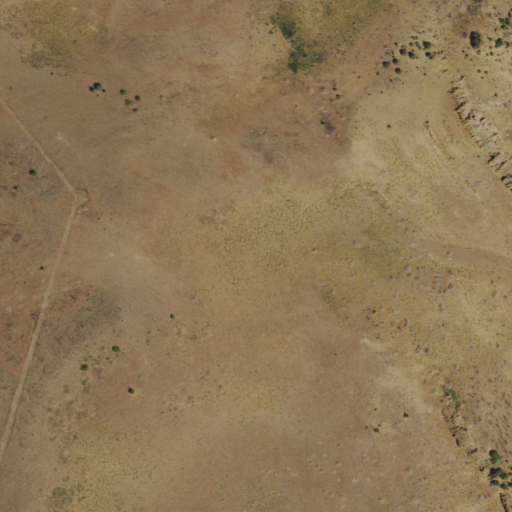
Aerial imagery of mountain in Nevada named Strahlenberg containing grassland, evergreen forest, and shrub